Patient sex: M
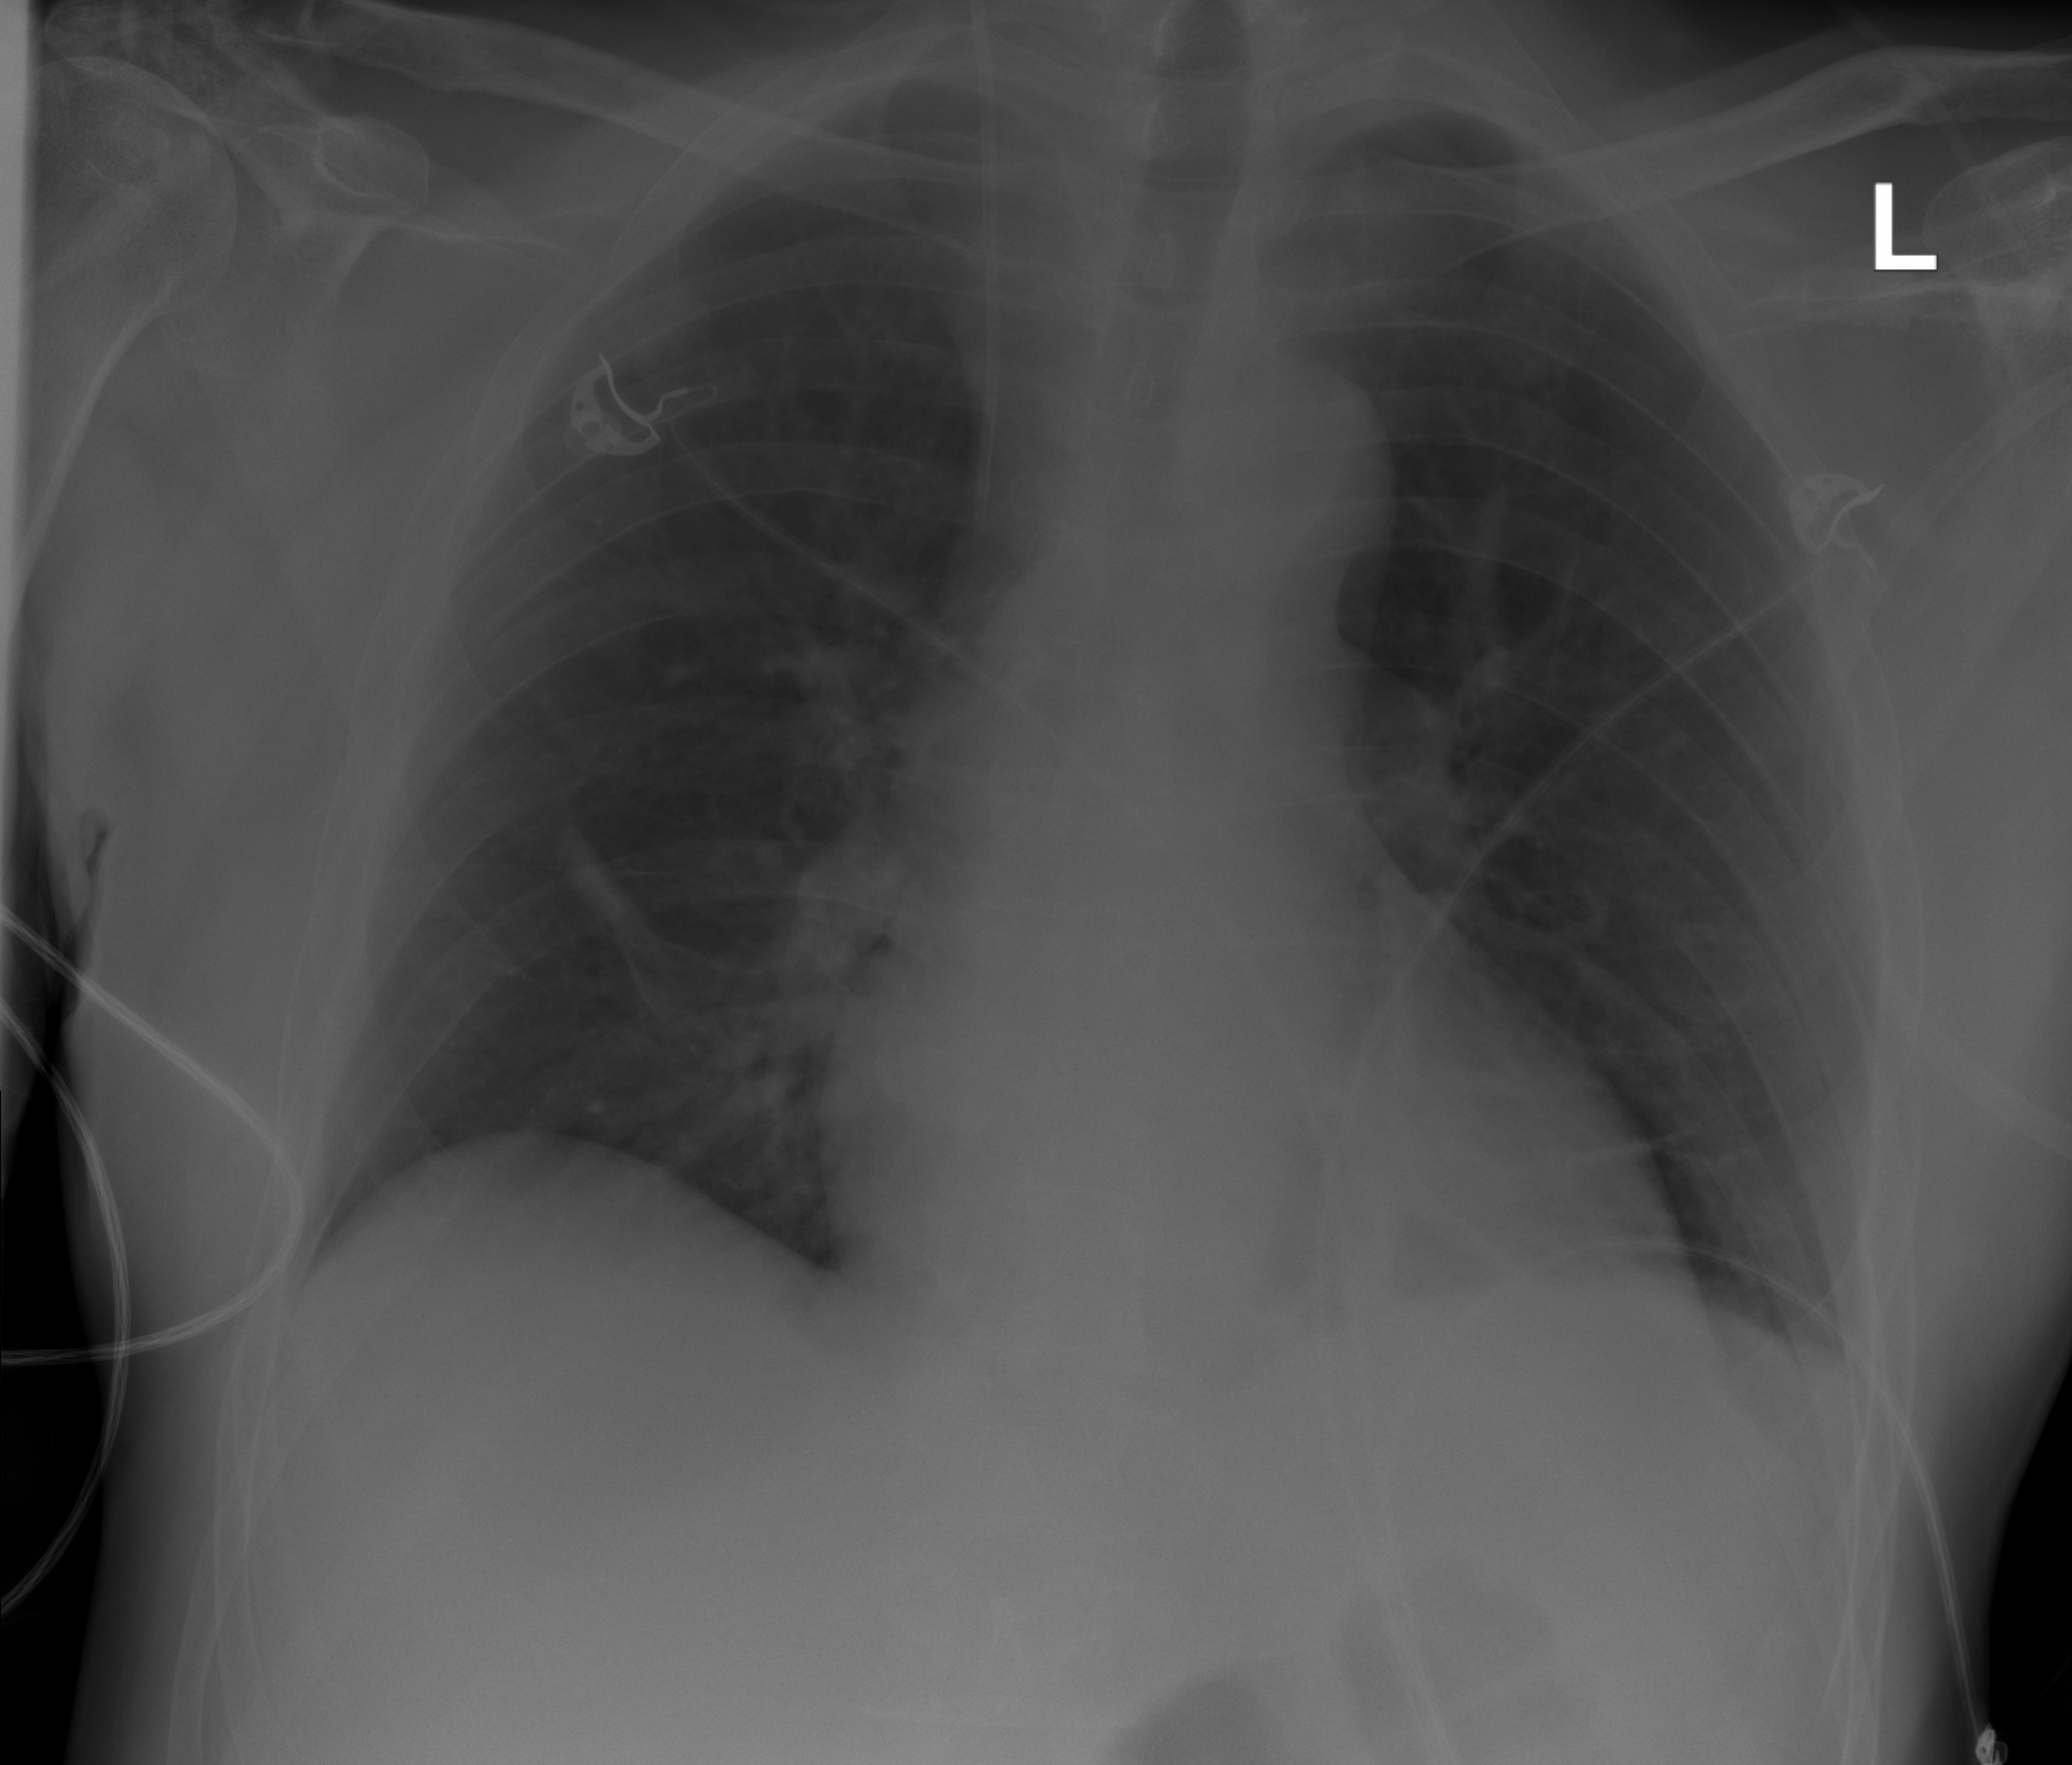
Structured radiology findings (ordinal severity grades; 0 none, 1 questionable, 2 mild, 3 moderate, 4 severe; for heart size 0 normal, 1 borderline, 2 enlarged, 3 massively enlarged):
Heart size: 0
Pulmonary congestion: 0
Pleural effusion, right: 0
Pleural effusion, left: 0
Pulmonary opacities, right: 0
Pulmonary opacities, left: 0
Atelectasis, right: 2
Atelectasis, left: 0